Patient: sex M, age 48
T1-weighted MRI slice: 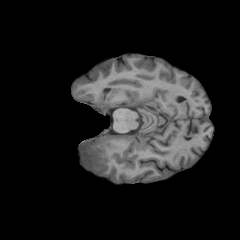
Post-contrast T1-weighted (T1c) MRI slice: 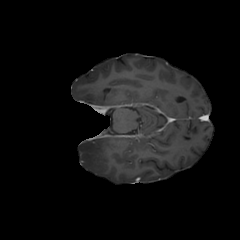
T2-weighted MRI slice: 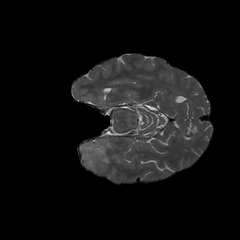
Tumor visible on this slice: yes
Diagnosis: Glioblastoma, IDH-wildtype
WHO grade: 4